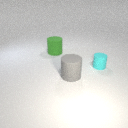
small cyan rubber cylinder in front of large green rubber cylinder